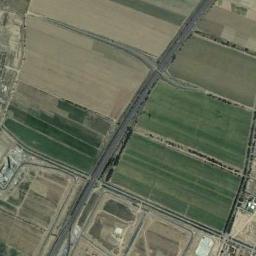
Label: rectangular_farmland